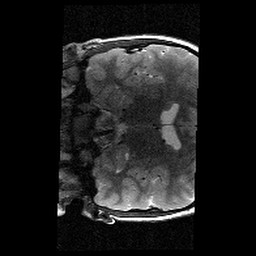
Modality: T2w
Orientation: coronal
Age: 9
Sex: male
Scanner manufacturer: siemens
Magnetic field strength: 3 T
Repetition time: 9.23 s
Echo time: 0.067 s